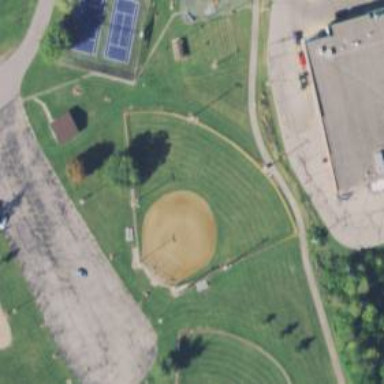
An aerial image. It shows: Baseball pitch for leisure land activities.